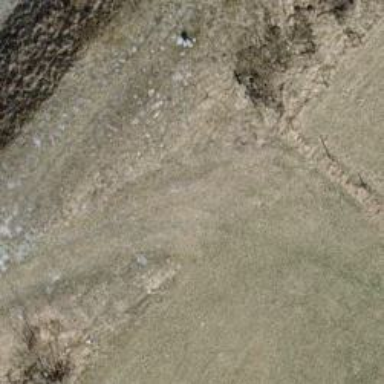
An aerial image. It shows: Path made of earth.